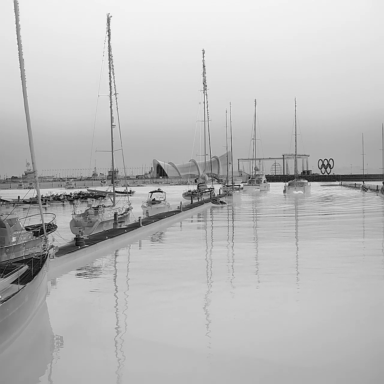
There are nine objects shown in the infrared image, including seven sailboats, and two canoes.